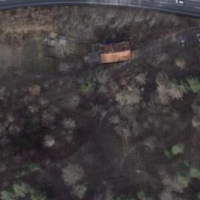
EUNIS habitat code: 43
Species observed at this site:
Lamium galeobdolon